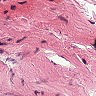
Metastatic tissue present: no